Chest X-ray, AP view. Patient: 67 years old, sex M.
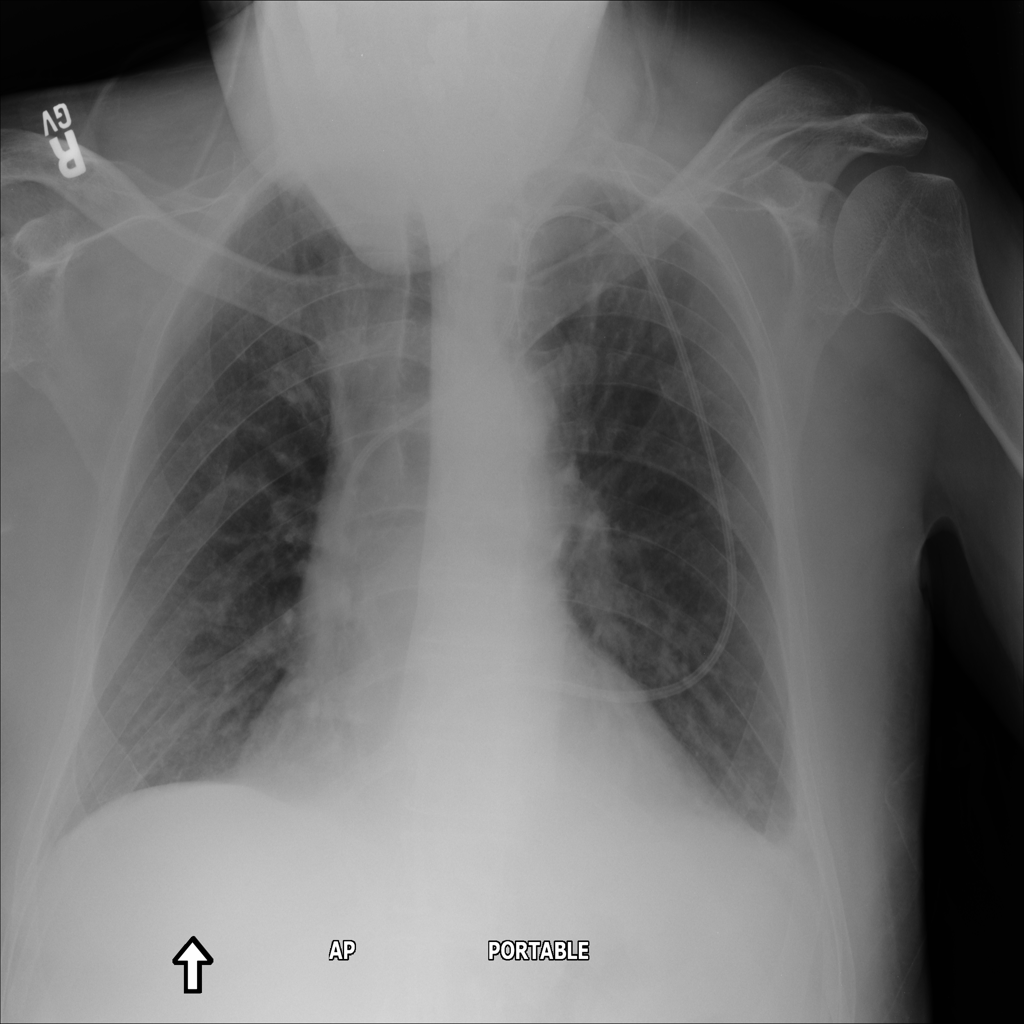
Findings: No Finding